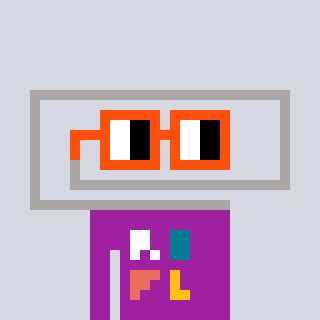
a pixel art character with square orange glasses, a paperclip-shaped head and a magenta-colored body on a cool background